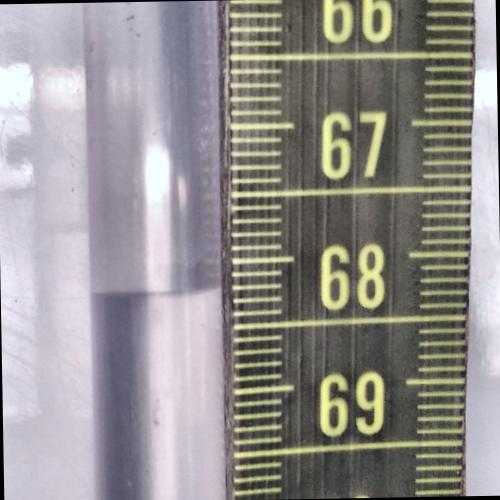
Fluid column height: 68.2 cm